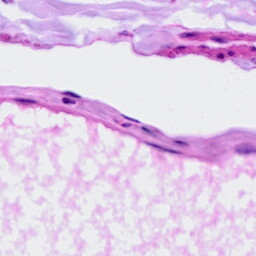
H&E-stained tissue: Ovarian